Question: I'm trying to find a way to calculate how many people are available at every 30-minute interval in a day, based on their start time and end time,
But I can't add date condition to the formula (When Adding another condition to the below-mentioned formula I am getting #NA
I have tried below formulae
=SUMPRODUCT(((--(C$2:C$1000="1/1/2019")*(A$2:A$1000<=D2)+(B$2:B$1000>D2)+(A$2:A$1000>B$2:B$1000)=2)+0))
'''
+-------+-------+------------+
| Start | End | Date |
+-------+-------+------------+
| 17:30 | 02:30 | 02/01/2019 |
| 17:30 | 02:30 | 02/01/2019 |
| 17:30 | 02:30 | 02/01/2019 |
| 17:30 | 02:30 | 02/01/2019 |
| 17:30 | 02:30 | 01/01/2019 |
| 17:30 | 02:30 | 01/01/2019 |
| 16:00 | 01:00 | 01/01/2019 |
| 16:00 | 01:00 | 01/01/2019 |
| 16:00 | 01:00 | 01/01/2019 |
| 15:00 | 00:00 | 02/01/2019 |
| 15:00 | 00:00 | 02/01/2019 |
| 15:00 | 00:00 | 02/01/2019 |
| 15:00 | 00:00 | 02/01/2019 |
| 15:00 | 00:00 | 02/01/2019 |
| 15:00 | 00:00 | 02/01/2019 |
| 15:00 | 00:00 | 01/01/2019 |
| 15:00 | 00:00 | 01/01/2019 |
| 15:00 | 00:00 | 01/01/2019 |
| 15:00 | 00:00 | 01/01/2019 |
| 15:00 | 00:00 | 01/01/2019 |
| 15:00 | 22:00 | 01/01/2019 |
| 14:30 | 18:30 | 01/01/2019 |
| 14:30 | 18:30 | 01/01/2019 |
| 14:30 | 18:30 | 01/01/2019 |
| 14:30 | 18:30 | 01/01/2019 |
| 14:30 | 18:30 | 01/01/2019 |
| 14:30 | 18:30 | 01/01/2019 |
+-------+-------+------------+
'''

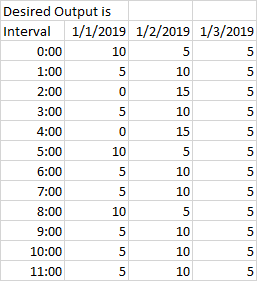
Answer: OK Well here is my formula and results, totally different:
'''
=SUMPRODUCT(($C$2:$C$28+$A$2:$A$28<=G$1+$F2)*($C$2:$C$28+$B$2:$B$28+($B$2:$B$28<$A$2:$A$28)>=G$1+$F2))
'''
This is just comparing the start date + time to the given date + time, and the end date + time also to the given date + time. If the shift goes through midnight, a day is added to the end date.
I have sorted the data because it makes it much easier to check, and used 1 hour increments to test it:
<URL>
It makes sense to me because (for example) nothing is happening on the first day until 15:00, but some of those people are still working at midnight so get counted in the following day.